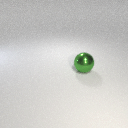
large green metal sphere